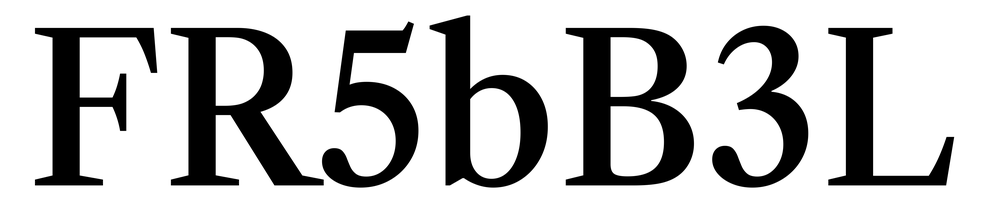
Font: LibreCaslonText_Medium